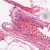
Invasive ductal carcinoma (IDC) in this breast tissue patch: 0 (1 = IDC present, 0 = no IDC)